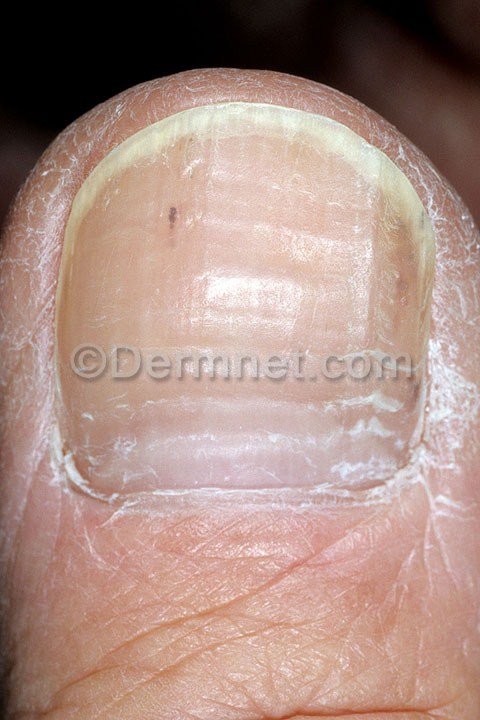
Disease: Nail Fungus and other Nail Disease